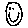
Label: smiley face